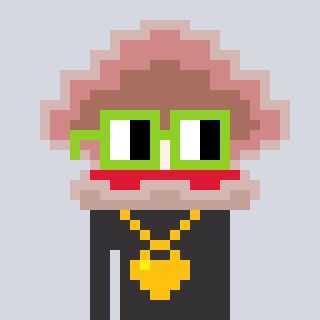
a pixel art character with square light green glasses, a oyster-shaped head and a grayscale-colored body on a cool background